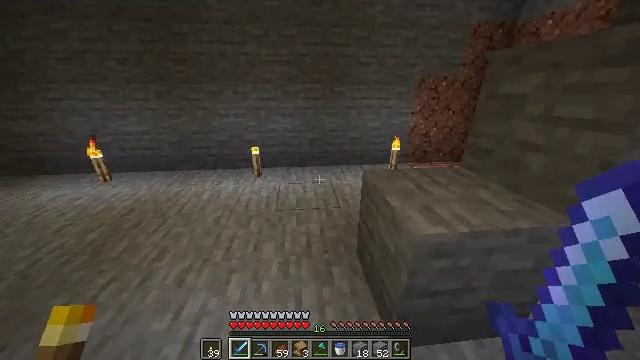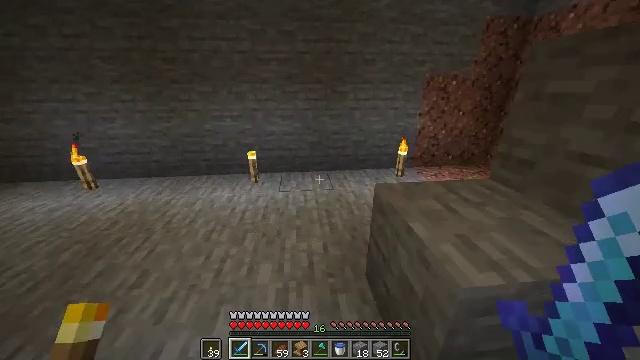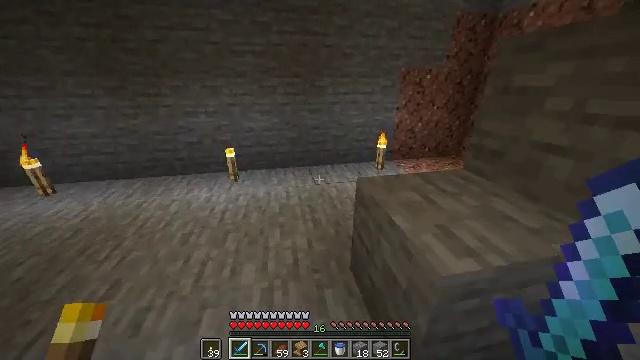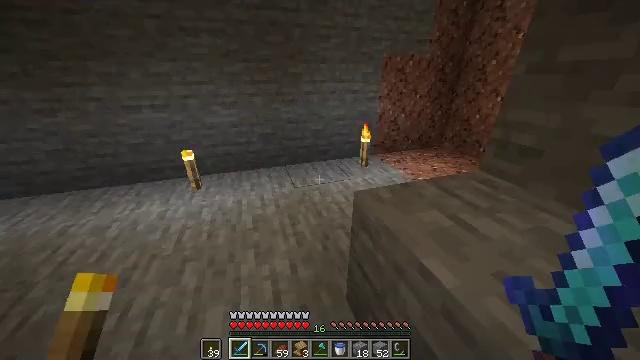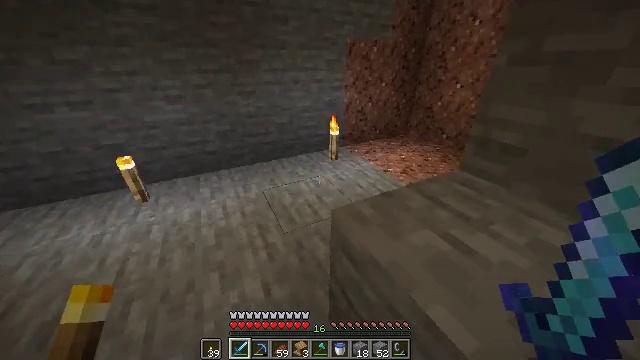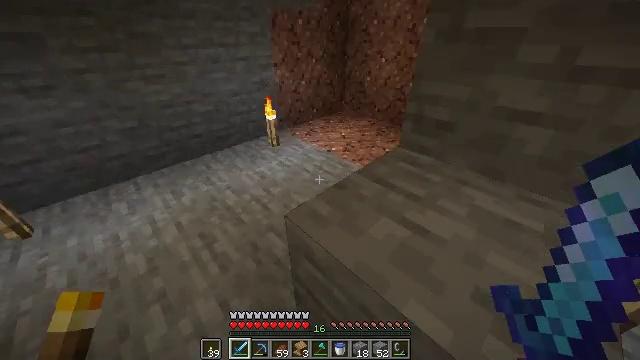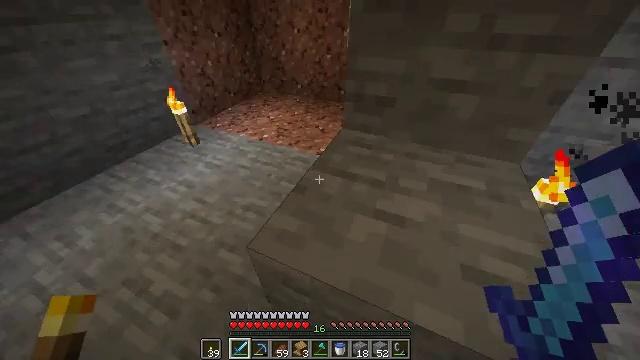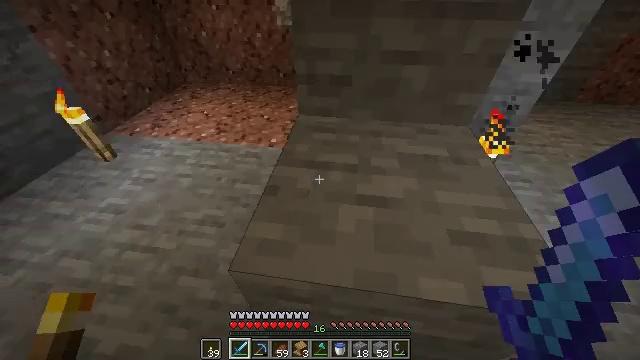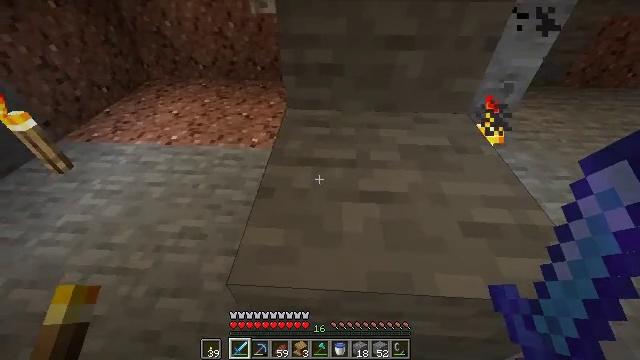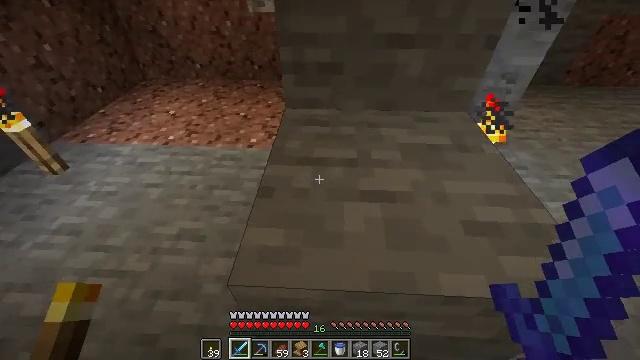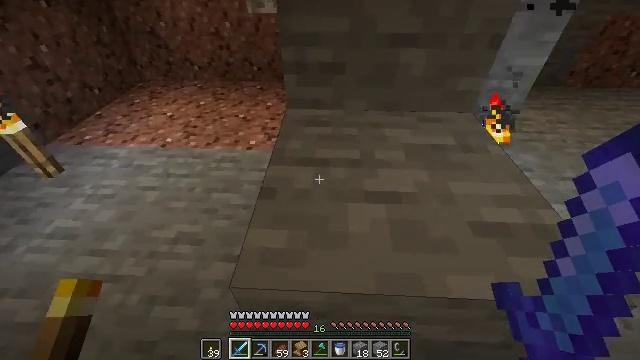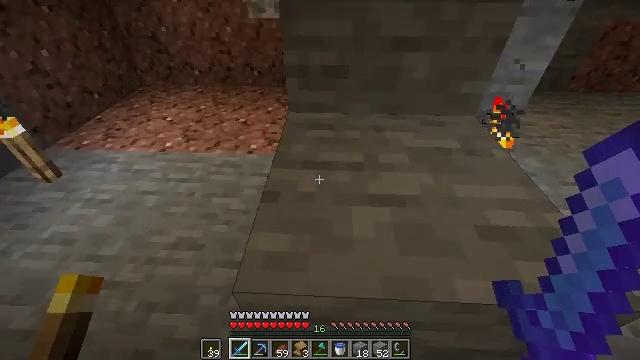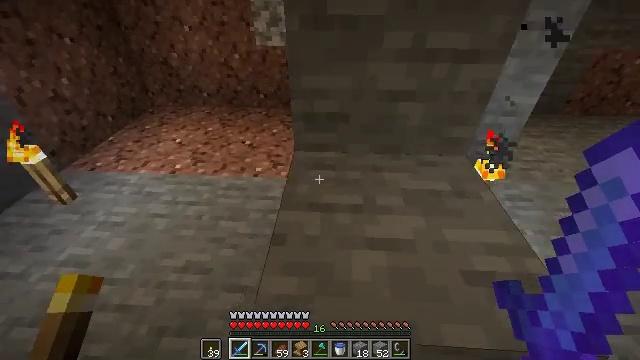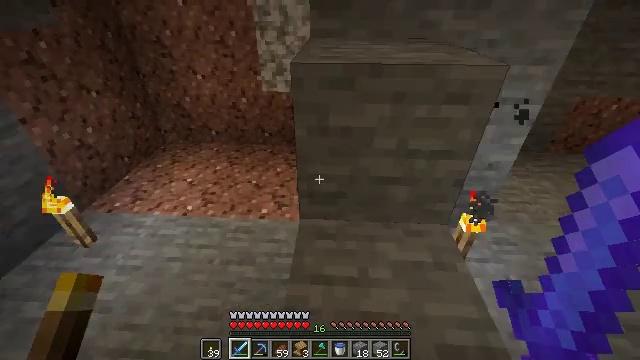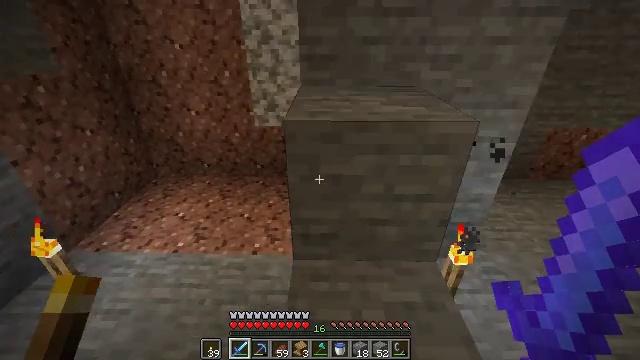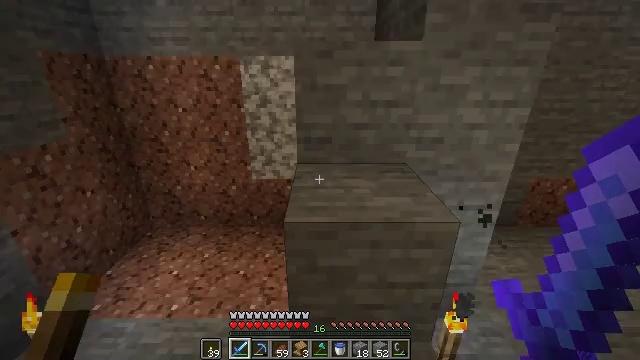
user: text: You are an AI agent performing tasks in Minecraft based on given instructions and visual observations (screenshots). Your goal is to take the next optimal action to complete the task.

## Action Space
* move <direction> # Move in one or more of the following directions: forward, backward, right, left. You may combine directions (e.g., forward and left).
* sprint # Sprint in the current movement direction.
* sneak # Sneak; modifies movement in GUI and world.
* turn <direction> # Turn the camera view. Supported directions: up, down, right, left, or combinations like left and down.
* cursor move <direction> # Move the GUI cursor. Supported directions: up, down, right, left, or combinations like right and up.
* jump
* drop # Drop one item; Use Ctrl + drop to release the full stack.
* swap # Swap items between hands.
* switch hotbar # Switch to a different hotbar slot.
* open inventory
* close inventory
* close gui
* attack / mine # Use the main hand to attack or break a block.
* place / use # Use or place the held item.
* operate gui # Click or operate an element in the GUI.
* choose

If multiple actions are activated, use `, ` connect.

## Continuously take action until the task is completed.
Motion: motion action
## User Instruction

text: Reclaim the stonecutter into your inventory.
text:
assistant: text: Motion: move forward, sprint
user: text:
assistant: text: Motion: move forward, sprint, turn right and down
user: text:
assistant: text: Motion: move forward, turn right and down
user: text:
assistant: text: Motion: move forward, turn right and down
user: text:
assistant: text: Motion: move forward, turn right and down
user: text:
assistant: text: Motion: turn right and down
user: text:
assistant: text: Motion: turn right and down
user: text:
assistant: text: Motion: turn right
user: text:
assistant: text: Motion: no_op
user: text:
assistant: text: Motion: no_op
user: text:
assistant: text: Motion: move forward, turn up
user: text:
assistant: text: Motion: move forward, turn up, jump
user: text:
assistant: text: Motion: move forward, turn up, jump
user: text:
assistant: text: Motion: move forward, turn right and up, jump
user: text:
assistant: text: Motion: move forward, turn right and up
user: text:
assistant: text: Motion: move forward, turn up
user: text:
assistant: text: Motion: move forward, turn up
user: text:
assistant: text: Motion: move forward, turn up
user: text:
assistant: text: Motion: move forward
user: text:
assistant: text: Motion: move forward, jump
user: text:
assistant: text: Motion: move forward, jump
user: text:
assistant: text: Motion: move forward, jump
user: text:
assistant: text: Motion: move forward, turn right and down, jump
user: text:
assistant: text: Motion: move forward, turn right and down
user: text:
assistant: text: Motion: move forward, turn right and down
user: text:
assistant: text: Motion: move forward
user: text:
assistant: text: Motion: move forward
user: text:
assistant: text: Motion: move forward, jump
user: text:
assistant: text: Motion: move forward, turn down, jump
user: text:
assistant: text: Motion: move forward, jump